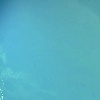
Label: water